Field crop: maize
Growth stage: 1
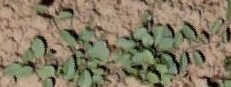
Species: convolvulus